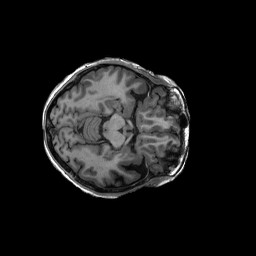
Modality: T1w
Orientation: axial
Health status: ill
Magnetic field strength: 3 T